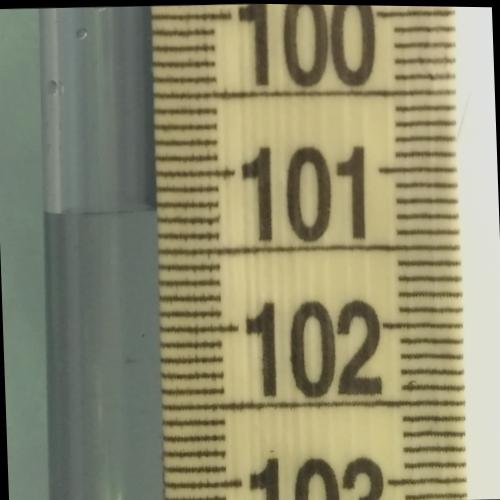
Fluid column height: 101.2 cm